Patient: sex F, age 55
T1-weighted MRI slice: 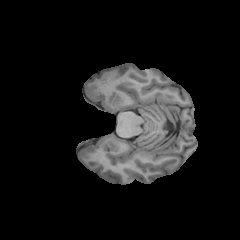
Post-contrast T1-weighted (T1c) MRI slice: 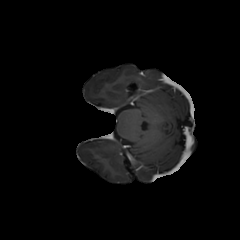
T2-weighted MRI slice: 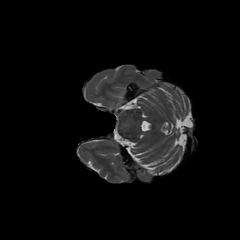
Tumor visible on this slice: no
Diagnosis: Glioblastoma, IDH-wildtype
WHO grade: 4